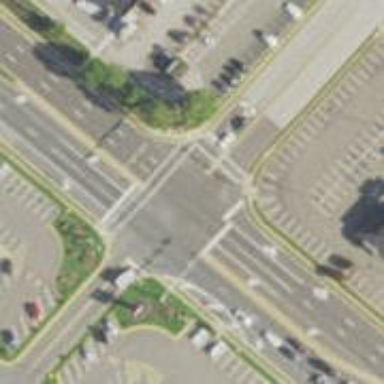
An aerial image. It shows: Marked crossing on the road.